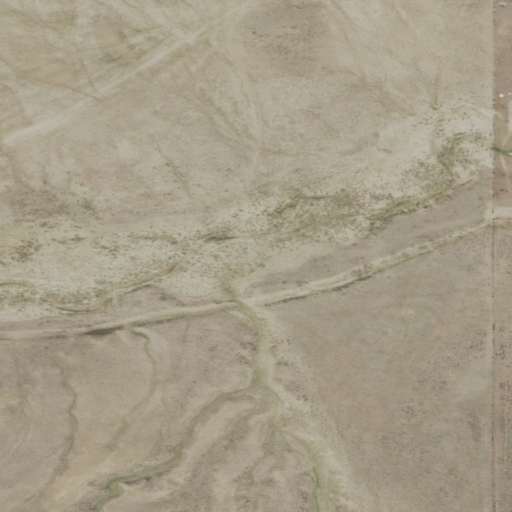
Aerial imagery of valley in Montana named Spring Coulee containing grassland and shrub